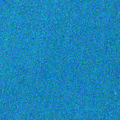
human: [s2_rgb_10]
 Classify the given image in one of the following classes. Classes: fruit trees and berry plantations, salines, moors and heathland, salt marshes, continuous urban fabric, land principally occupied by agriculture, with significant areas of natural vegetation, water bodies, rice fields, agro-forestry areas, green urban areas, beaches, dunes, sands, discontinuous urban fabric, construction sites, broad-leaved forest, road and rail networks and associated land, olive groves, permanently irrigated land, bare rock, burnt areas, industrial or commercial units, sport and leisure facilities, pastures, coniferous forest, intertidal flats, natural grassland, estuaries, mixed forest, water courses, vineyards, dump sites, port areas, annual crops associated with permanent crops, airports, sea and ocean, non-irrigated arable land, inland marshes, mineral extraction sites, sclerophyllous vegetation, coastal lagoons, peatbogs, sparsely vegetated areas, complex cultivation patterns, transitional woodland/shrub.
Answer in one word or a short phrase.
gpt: sea and ocean